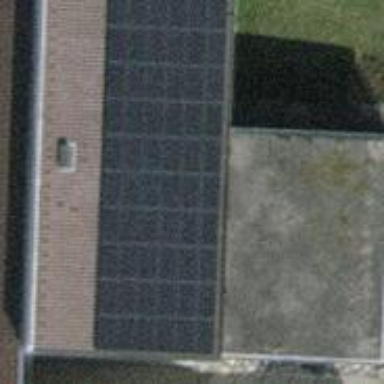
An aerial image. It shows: Small solar photovoltaic panel generator on the roof of building.